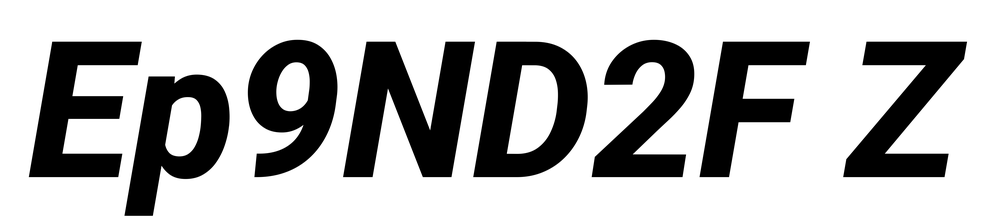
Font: Roboto-Italic_ExtraBold_Italic